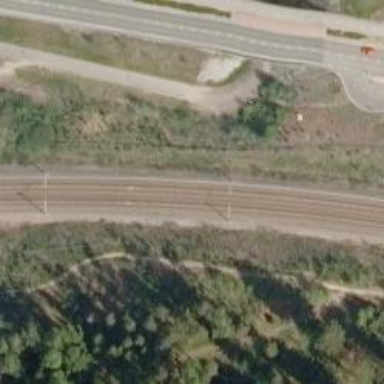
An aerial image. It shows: Railway signal supported by catenary mast.